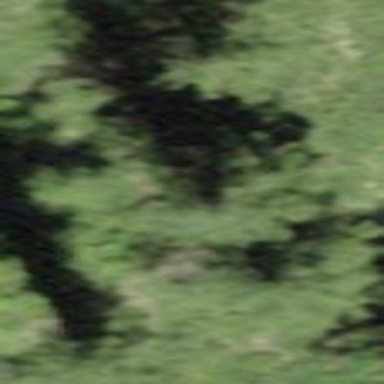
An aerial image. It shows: Forest area.